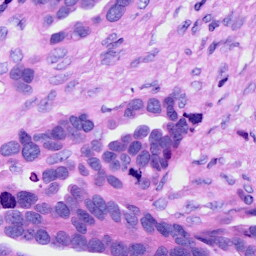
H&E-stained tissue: Ovarian